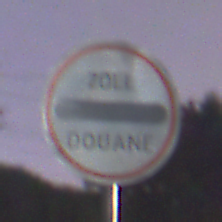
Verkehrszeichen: Zollstelle
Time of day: Night
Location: Outdoor (Suburban)
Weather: PartlyCloudy
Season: NotSpecified
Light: Artificial